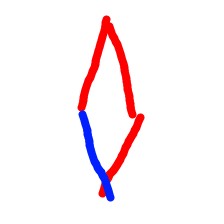
Shape: rhombus